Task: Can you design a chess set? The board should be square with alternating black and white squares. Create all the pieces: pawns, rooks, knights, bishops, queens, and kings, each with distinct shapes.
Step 3022:
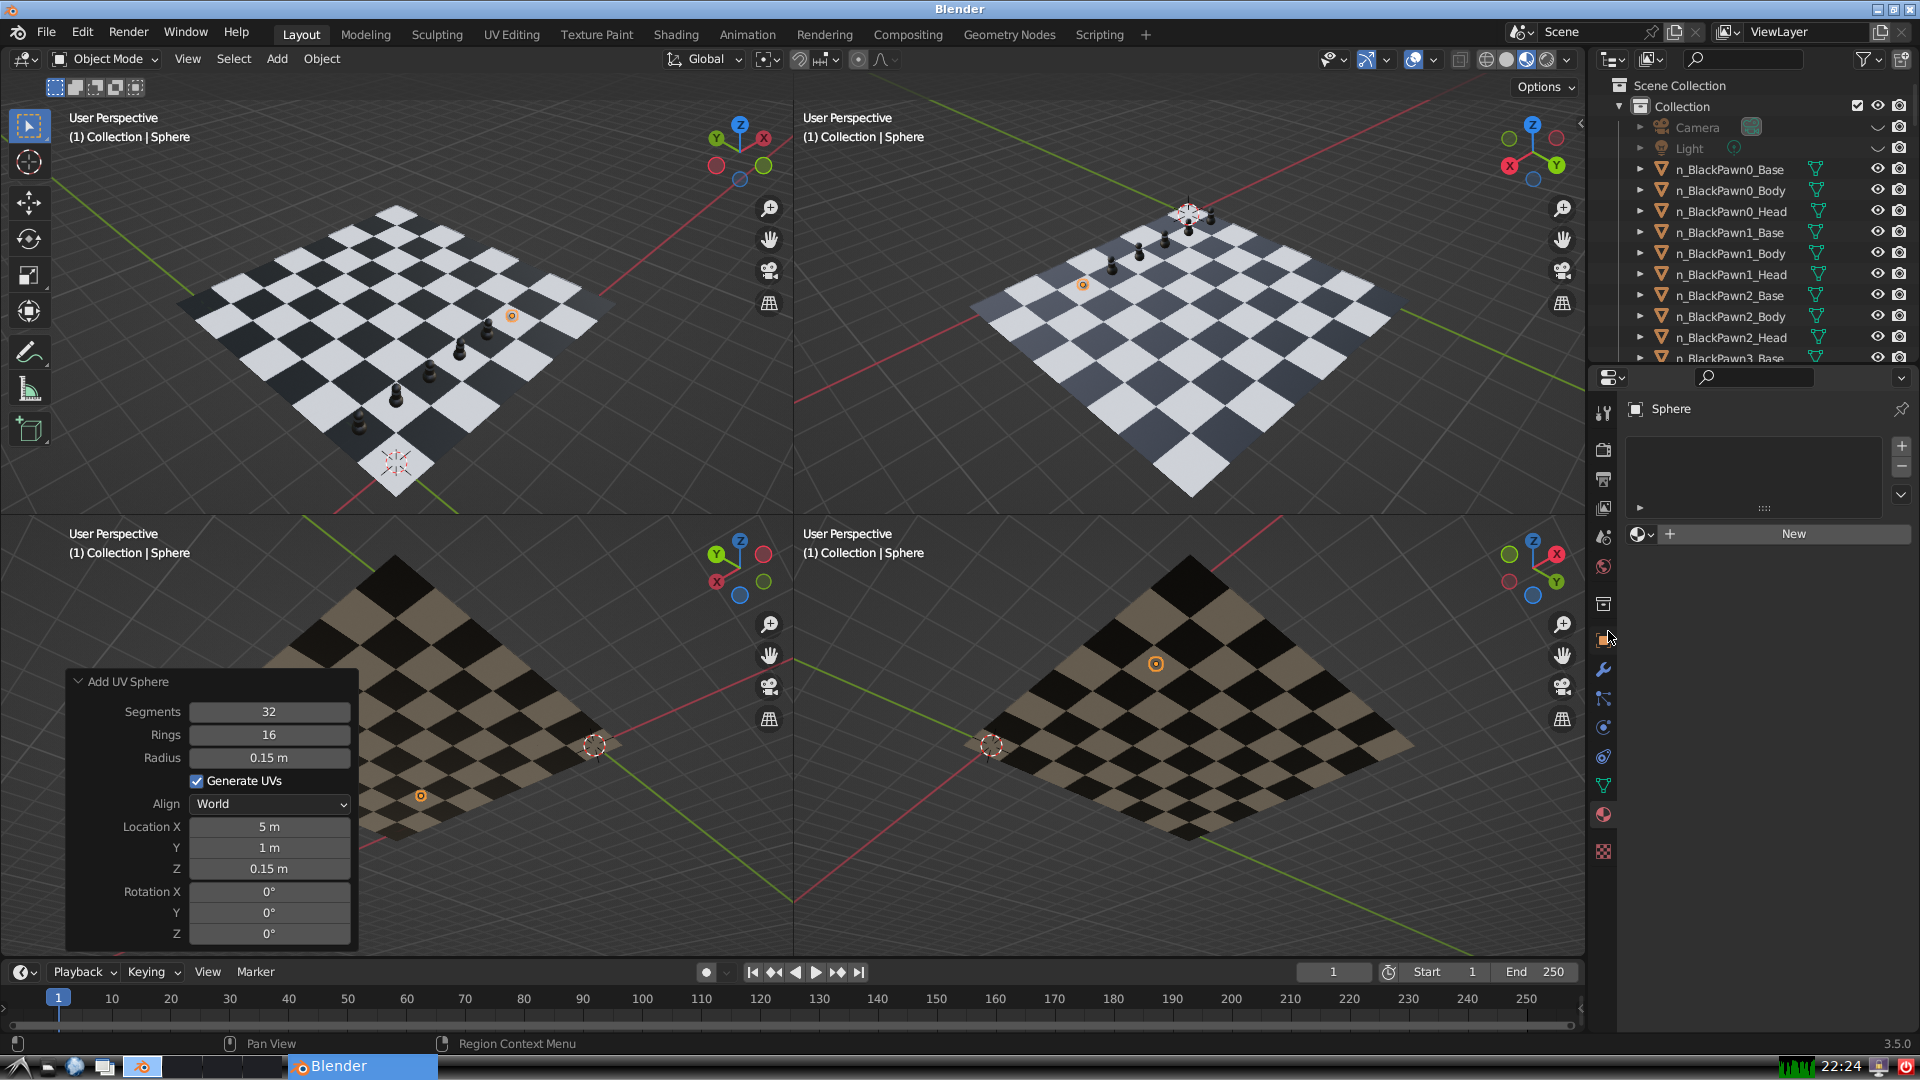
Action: click: no